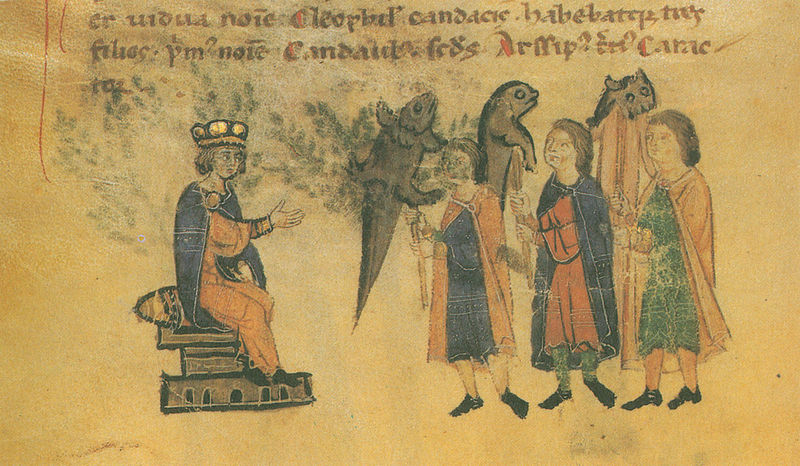
Titel: Alexanderroman
Institution: Leipzig, Stadtbibliothek
Schlagwörter: blau, kopf, mann, umhang, gelb, grün, sitzen, grau, männer, orange, rot, tier, tiere, halten, pelz, tragen, bild, gold, krone, fell, schrift, fahne, rind, banner, könig, thron, buch, mantl, seite, illustration, text, herrscher, tron, pergament, mittelalter, romanik, umhänge, opfer, latein, apostel, buchmalerei, thronen, kommen, biber, fürsten, manuskript, untertanen, illumination, otter, aufgespießt, abgaben, manuskrip0t, onrange